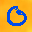
Label: 0